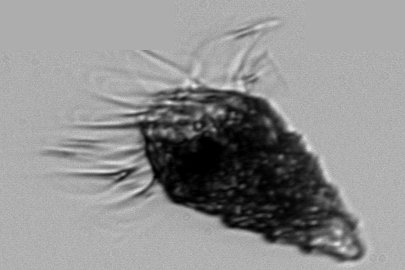
Label: Laboea_strobila